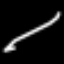
Label: diamond